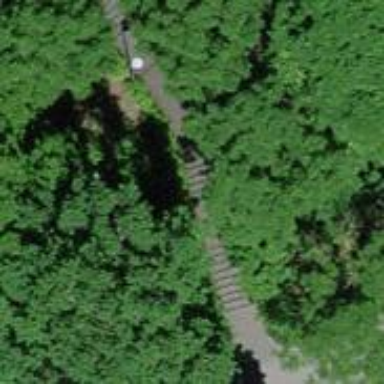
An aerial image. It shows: Set of steps on the road.